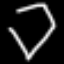
Label: diamond